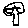
Label: tree